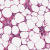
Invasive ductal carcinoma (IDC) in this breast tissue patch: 0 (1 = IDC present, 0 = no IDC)